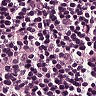
Metastatic tissue present: yes